Interaction volume radius: 5 \u00c5
Interaction volume height: 20 \u00c5
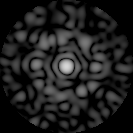
Disorder parameter: 0.8039